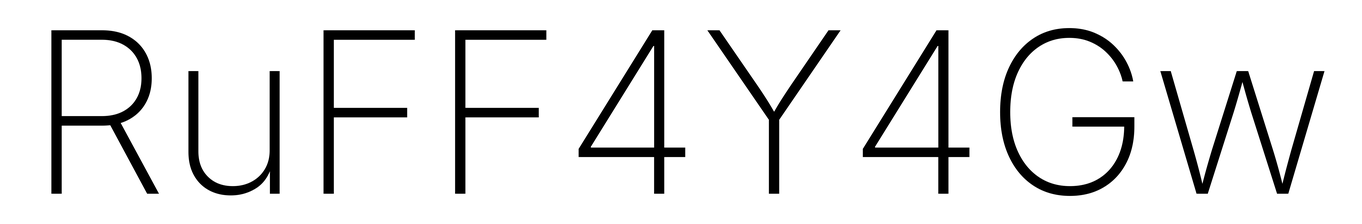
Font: Inter_ExtraLight